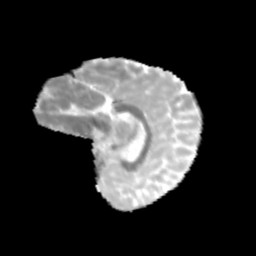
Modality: MD
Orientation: sagittal
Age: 11
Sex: female
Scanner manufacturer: siemens
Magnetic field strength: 3 T
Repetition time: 3.8 s
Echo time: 0.07 s